Question: Are there high-level API/environments/libraries for testing the effectiveness of a particular approach (e.g. heuristic algorithm) for generating constructive proofs based on first-order logic/type theory?
I am trying to find a user-friendly API that can verify the correctness of proofs for formulas such as: .
If possible, I'd prefer standalone libraries instead of direct interface for languages like Coq/HOL.
Thanks in advance!
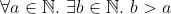
Answer: Not in general, no.
First-order logic is <URL>. In short, this means that if there's a proof you can always find it. If there isn't, you may find a refutation, or loop forever trying to find one. No system will give you an out-of-the box proof/refutation for all first-order logic formulae.
Of course, even if there's a proof, there's no guarantee that you can find it quickly. So, in practice, finding proofs in a reasonable amount of time/resources is a tricky problem, even if they exist. In theory you can always do so if you're willing to wait long enough.
That's the theory side of it. In practice, modern SMT solvers can do a lot, especially if your interest is in lemmas that arise in practice in software-hardware verification; instead of pure mathematics. For instance, the example you've used can be coded in the <URL> language as:
'''
(assert (not (forall ((a Int)) (=> (>= a 0) (exists ((b Int)) (> b a))))))
(check-sat)
'''
and can be proven, for instance, by <URL>:
'''
$ z3 a.smt2
unsat
'''
Here we've asserted the of what we wanted to prove, and z3 said 'unsat'isfiable, meaning the original statement is actually a theorem. It takes a bit of squinting to see the correspondence, but it's well established. Additionally, if your formula is a theorem, then the SMT solver can give you a concrete counter-example; which is good for debugging, or establishing falsehood.
This does mean z3 (or any other SMT solver) will solve all formulas you throw at them out of-the-box. Especially with alternating quantifiers, they may come up with an answer, or give up trying by saying 'unknown', or they might loop forever.
No doubt you already know the proper tool to attack such problems are theorem provers such as Coq/Hol/Isabelle/ACL2 etc; but you explicitly are looking for something push-button. I think SMT solvers come close to what you want, with the caveat that they have both inherent limitations as I mentioned above, and also are limited by what their current set of heuristics and proof-engines do. They surely will improve over time, but you will never have complete automation.
To sum up, it all depends on what your goal really is. For problems that arise in practical verification tasks of software/hardware, SMT solvers will take you far; with the additional benefit that they understand a lot of "theories." (Arithmetic, arrays, data-structures, to name a few.) In addition, they can be programmed easily, as most solvers expose high-level APIs in many high-level languages, and most programming languages have bindings that make them easy to use.
If your interest is in pure mathematics, however, I don't believe you can avoid the semi-automated world of theorem-proving. Try looking into <URL>, which is a modern theorem prover that's highly programmable, for instance. Note that most theorem provers already come with tactics that take advantage of SMT-solvers, so while you have to manually write the proof, there's a lot of automation out there to help you.